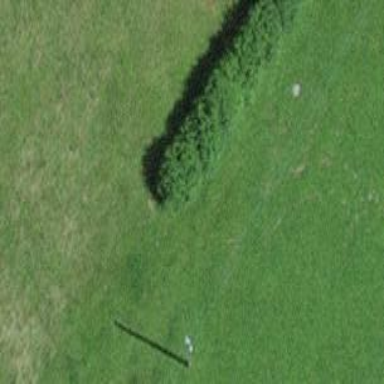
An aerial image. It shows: Hedge barrier.